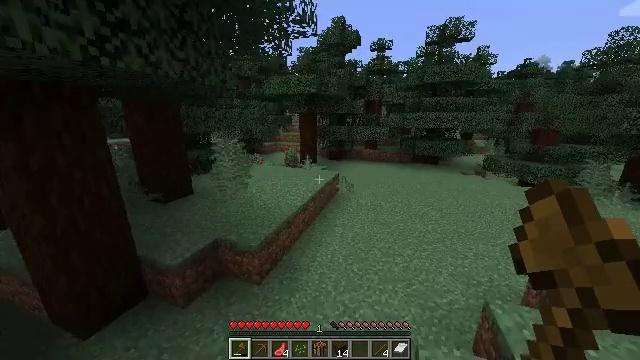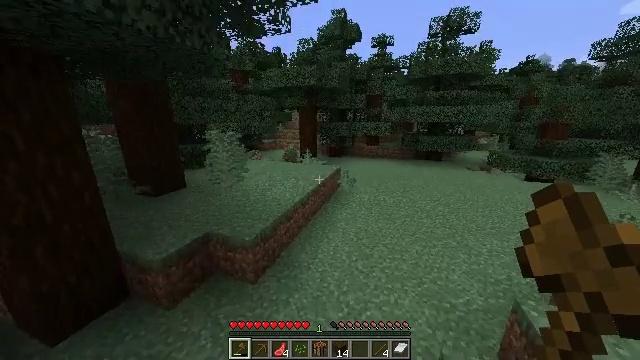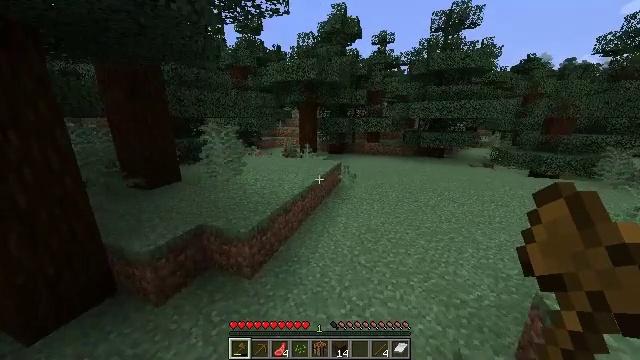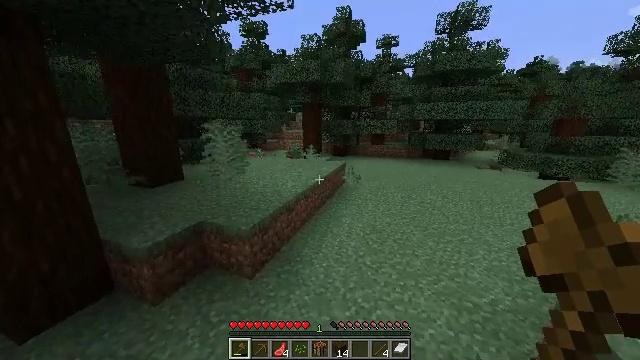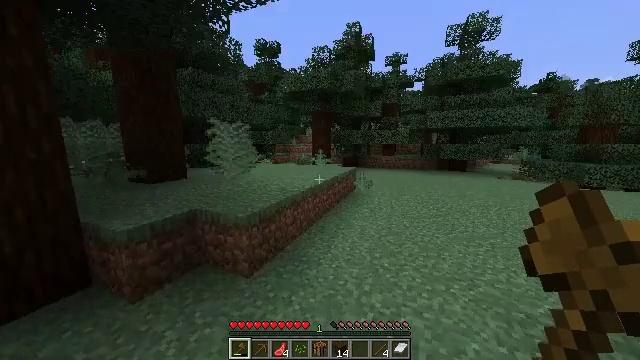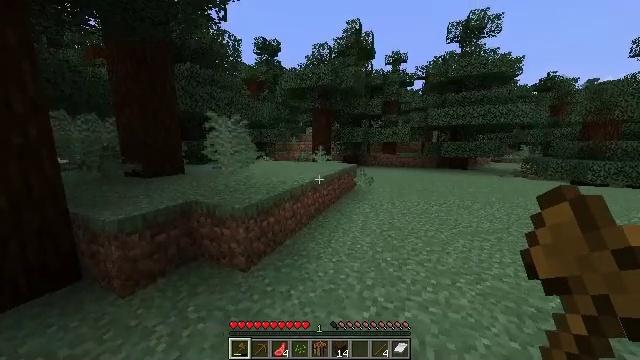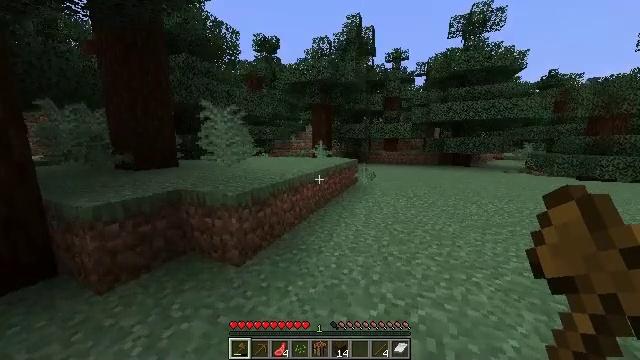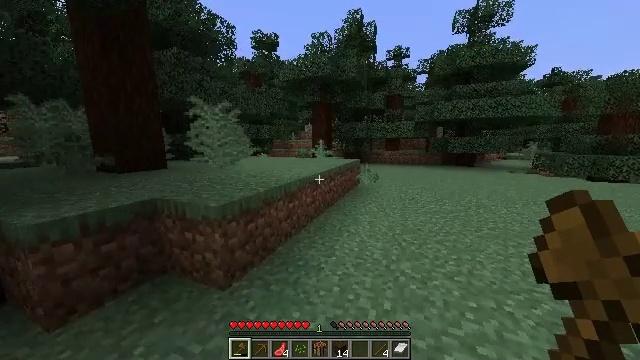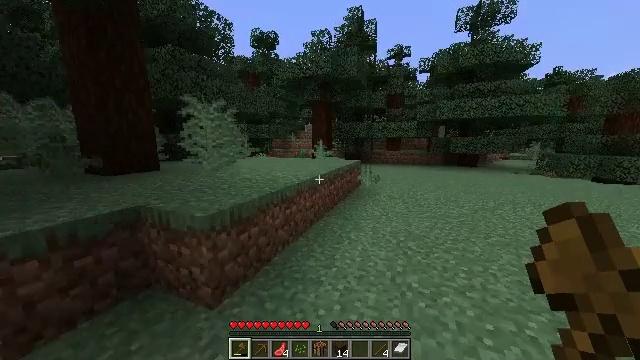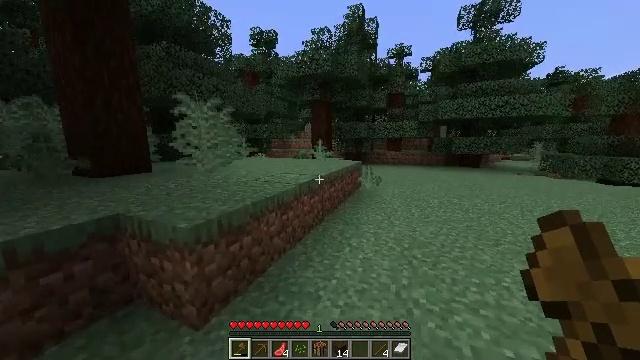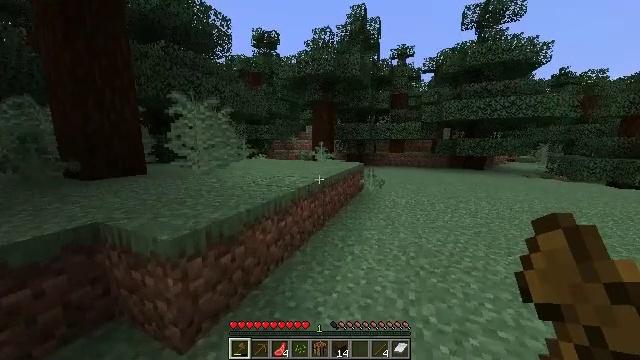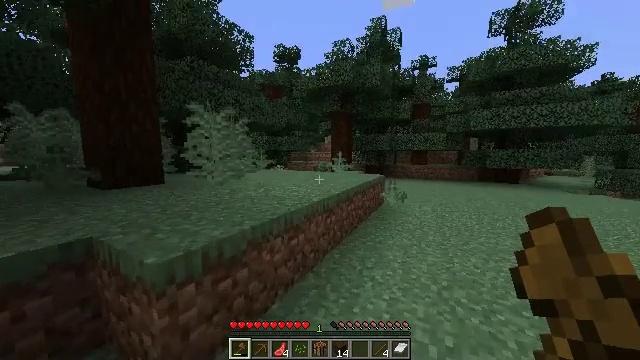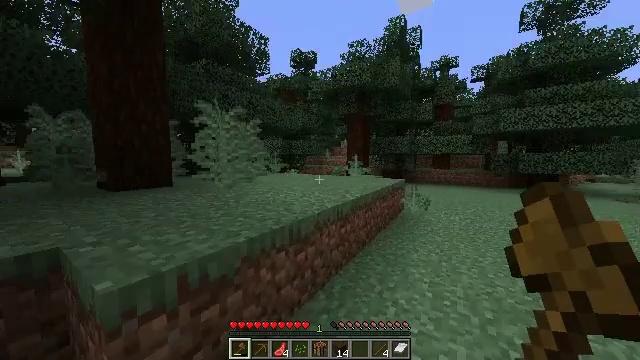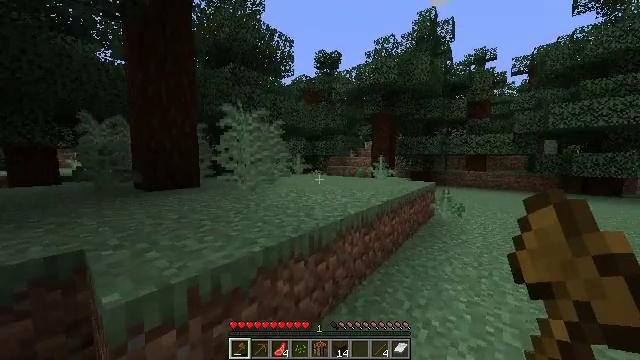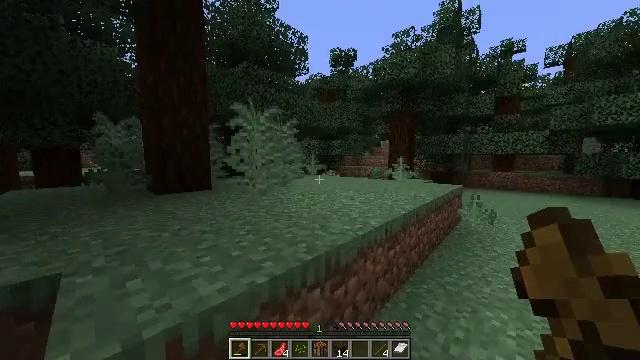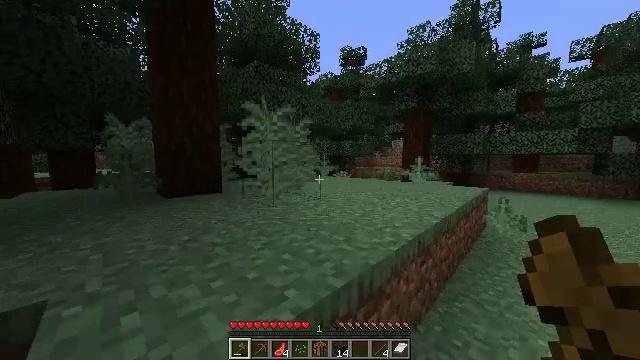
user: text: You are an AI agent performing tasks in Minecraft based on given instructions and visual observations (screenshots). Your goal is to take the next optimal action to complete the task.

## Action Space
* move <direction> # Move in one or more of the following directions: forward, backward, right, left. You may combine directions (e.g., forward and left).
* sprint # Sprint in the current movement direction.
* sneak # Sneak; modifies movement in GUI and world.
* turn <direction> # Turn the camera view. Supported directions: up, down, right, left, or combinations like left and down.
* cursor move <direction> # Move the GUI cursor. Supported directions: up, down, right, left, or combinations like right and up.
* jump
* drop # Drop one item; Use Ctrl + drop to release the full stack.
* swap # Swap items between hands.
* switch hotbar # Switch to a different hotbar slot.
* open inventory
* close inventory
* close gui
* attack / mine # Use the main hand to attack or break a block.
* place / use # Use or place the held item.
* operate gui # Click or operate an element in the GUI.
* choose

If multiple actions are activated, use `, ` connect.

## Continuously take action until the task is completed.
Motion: motion action
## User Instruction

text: Gather materials from the sweet berry bush.
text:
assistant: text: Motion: move forward
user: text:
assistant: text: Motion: move forward
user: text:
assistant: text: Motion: move forward, turn left and up
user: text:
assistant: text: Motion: move forward, turn left and up
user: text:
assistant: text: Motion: move forward, sprint
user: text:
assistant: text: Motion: move forward, sprint
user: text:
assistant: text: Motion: move forward, sprint
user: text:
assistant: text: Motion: move forward
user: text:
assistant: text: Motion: move forward, sprint
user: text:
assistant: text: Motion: move forward, sprint
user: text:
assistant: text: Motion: move forward, turn left and up
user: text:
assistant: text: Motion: move forward, turn left and up
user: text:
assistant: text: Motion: move forward, sprint, turn left
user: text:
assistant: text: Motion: move forward and move left, sprint, turn left
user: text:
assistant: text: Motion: move forward and move left, sprint, turn left
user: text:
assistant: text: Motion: move forward and move left, sprint, jump
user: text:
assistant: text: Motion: move forward and move left, jump
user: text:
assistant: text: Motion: move forward, sprint, jump
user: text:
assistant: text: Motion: move forward, sprint, jump
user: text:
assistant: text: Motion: move forward, sprint
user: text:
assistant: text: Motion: move forward, sprint
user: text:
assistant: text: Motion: move forward, sprint, turn right
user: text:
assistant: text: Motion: move forward, sprint
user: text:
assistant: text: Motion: move forward, turn right and down
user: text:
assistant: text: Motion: move forward, turn down
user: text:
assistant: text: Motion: move forward
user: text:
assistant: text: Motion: move forward
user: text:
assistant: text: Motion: move forward
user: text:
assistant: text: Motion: move forward
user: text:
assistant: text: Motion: move forward, turn right